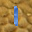
Label: 1